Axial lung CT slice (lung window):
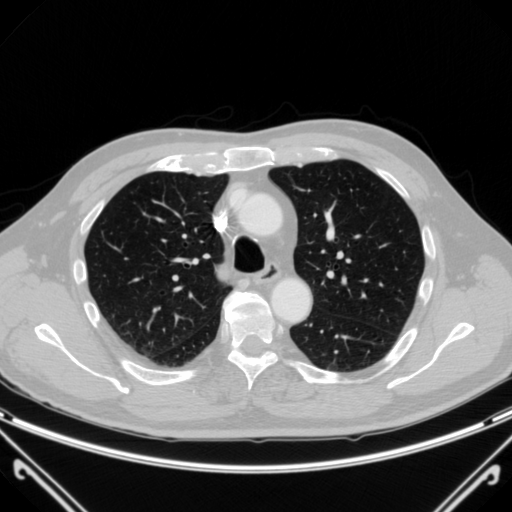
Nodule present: no